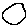
Label: circle